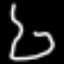
Label: hourglass